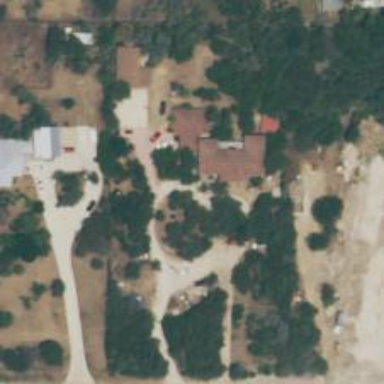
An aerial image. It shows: Driveway.